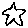
Label: star